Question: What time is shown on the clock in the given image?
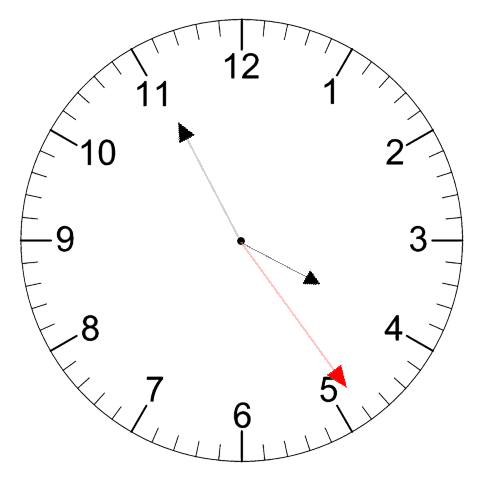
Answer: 03:55:24